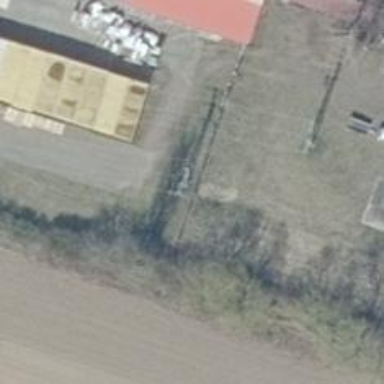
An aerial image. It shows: Power pole.